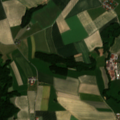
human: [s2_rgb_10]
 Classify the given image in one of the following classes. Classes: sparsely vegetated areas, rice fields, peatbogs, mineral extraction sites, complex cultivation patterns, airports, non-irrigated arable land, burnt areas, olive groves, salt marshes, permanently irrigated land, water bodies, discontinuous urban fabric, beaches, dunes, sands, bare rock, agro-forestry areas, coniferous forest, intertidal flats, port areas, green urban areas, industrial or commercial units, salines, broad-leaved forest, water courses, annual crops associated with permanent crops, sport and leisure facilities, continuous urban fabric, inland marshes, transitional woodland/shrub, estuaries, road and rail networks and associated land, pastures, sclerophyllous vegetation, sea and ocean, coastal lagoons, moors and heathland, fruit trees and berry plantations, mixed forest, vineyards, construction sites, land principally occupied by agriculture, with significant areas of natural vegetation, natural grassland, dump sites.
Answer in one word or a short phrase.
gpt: non-irrigated arable land, complex cultivation patterns, land principally occupied by agriculture, with significant areas of natural vegetation, coniferous forest